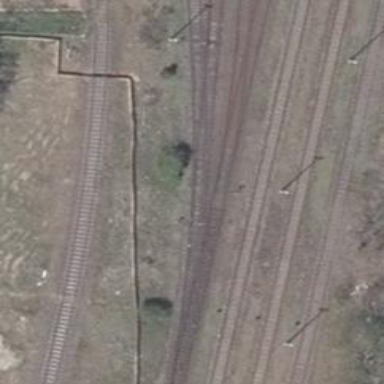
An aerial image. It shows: Railway switch.